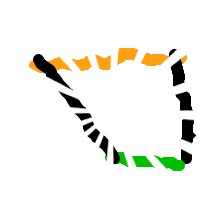
Shape: trapezoid